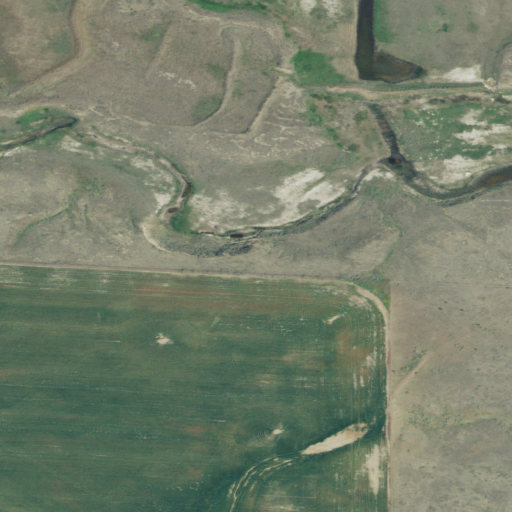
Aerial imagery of valley in Montana named Eightmile Coulee containing grassland, cultivated crops, shrub, herbaceous wetlands, and woody wetlands